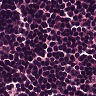
Metastatic tissue present: no